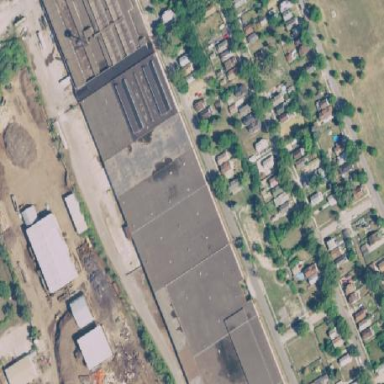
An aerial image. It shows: Industrial area featuring warehouse.